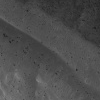
Atmospheric dust classification: not_dusty